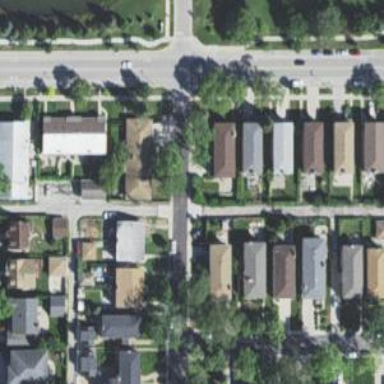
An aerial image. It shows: Residential road.